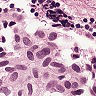
Metastatic tissue present: yes